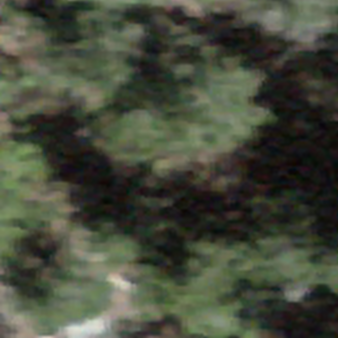
Label: other